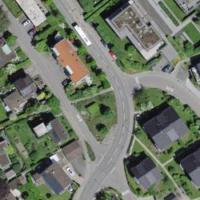
EUNIS habitat code: 55
Species observed at this site:
Araneus diadematus
Zoropsis spinimana
Vespa crabro